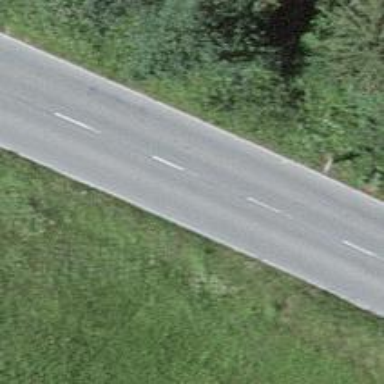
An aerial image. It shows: Tertiary road.